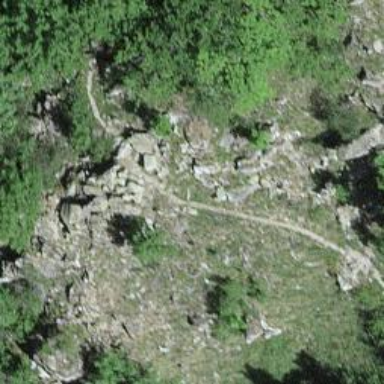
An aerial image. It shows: Path.